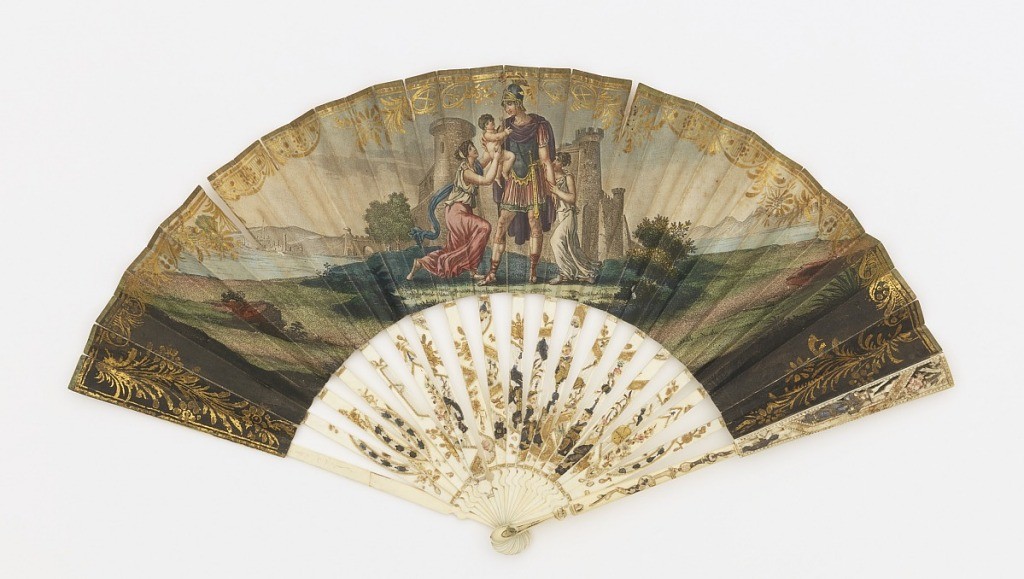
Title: Pleated fan
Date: late 19th century
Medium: Printed, hand-colored, and gilded paper leaf, carved and gilded ivory sticks
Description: Pleated fan. Printed and hand-colored paper leaf showing a Roman warrior saying farewell to his family before a castle; gilt decoration at edges. Carved and gilded ivory sticks showing chinoiserie scene.